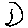
Label: moon